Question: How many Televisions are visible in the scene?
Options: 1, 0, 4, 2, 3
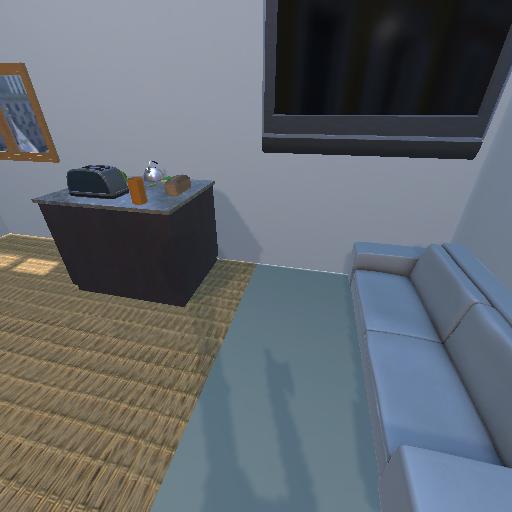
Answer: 1